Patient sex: F
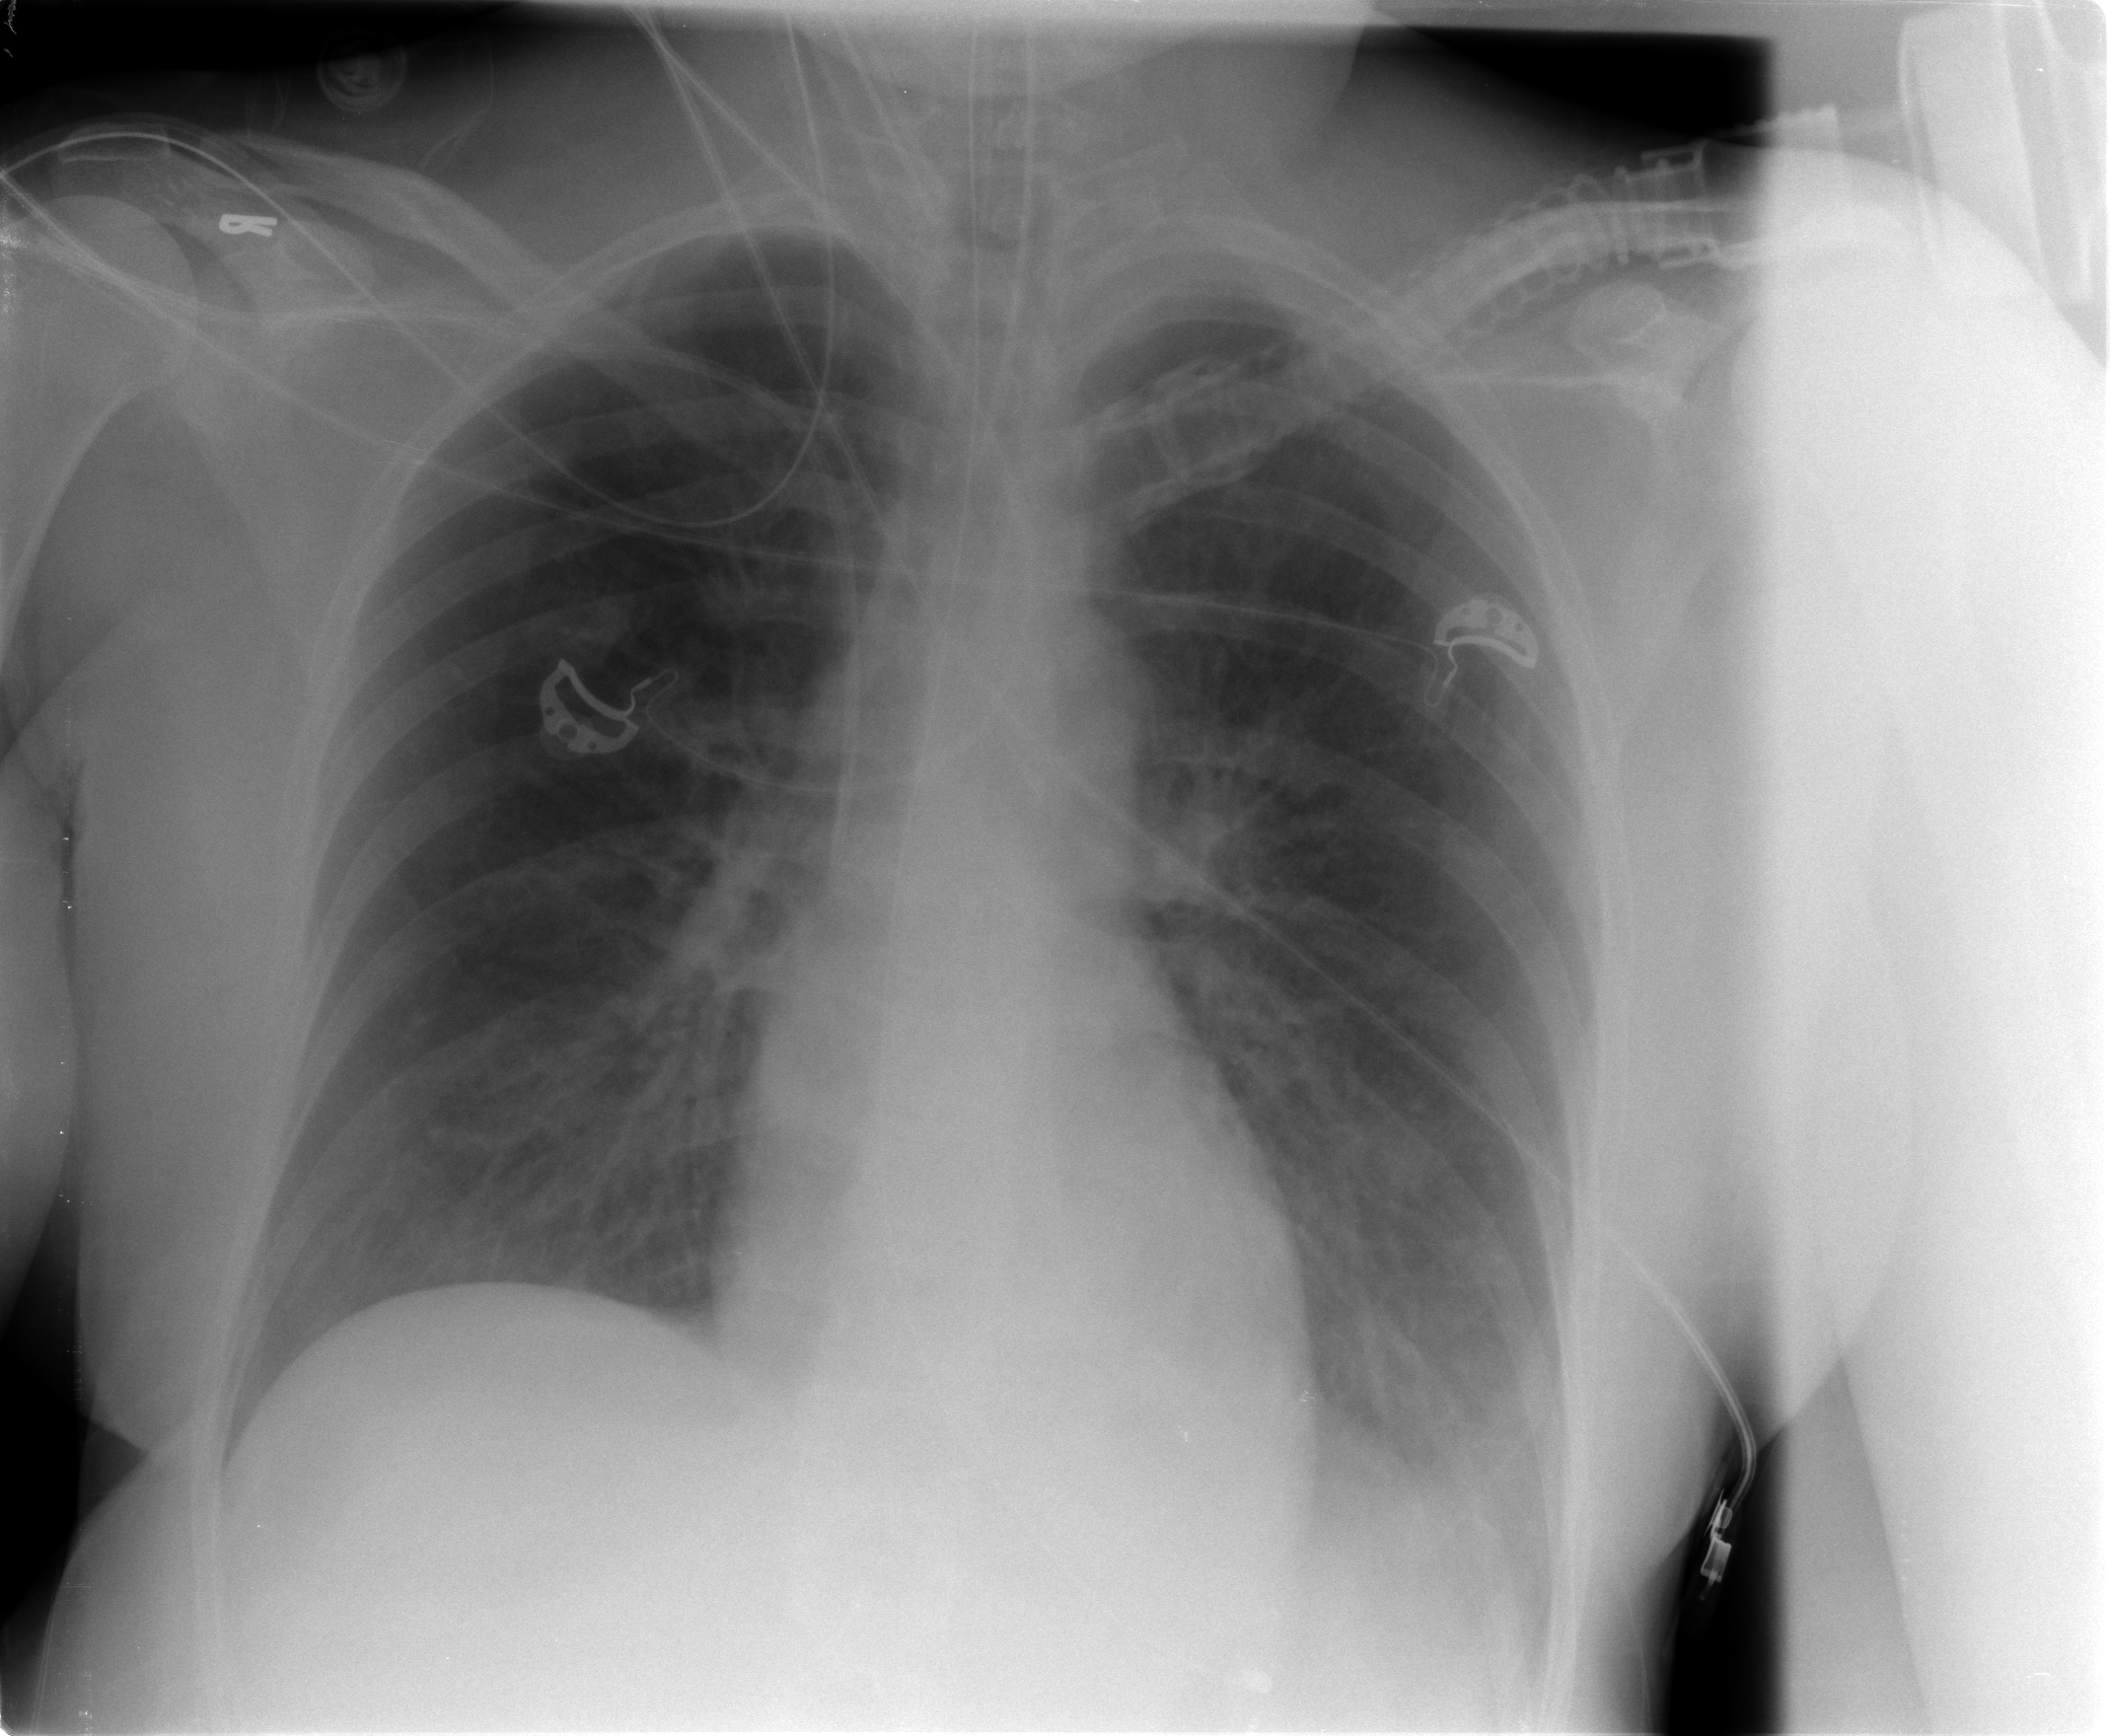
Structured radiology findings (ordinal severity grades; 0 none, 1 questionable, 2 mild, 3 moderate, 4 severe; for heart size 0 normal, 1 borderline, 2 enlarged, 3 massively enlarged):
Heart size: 0
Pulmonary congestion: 2
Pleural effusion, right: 0
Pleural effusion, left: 1
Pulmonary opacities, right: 0
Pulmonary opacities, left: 2
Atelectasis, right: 2
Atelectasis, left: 2